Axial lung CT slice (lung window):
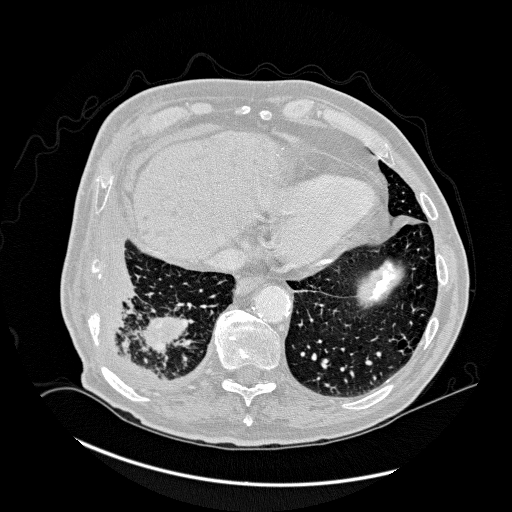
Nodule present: no